Question: I have been trying to set up an AWS Free Tier account using an EC2 instance and an RDS database running MySQL. Unfortunately, I cannot figure out how to grant access to the database from the EC2 instance. I have read all of the AWS documentation, but it is unfortunately out of date as are all the questions posted on StackOverflow. All of the documentation states that I should go to the Security Groups section of the RDS Dashboard. However, when I do so, this is what I'm confronted with.

** I would have included the image but I don't have the reputation for it.
Okay, I understand that I am not using the EC2-Classic platform and that I must make these changes to the Security Group in the EC2 Dashboard, but how?! I do not want public access to port 3306, I only want the EC2 instance to be able to communicate with the RDS database on a private subnet. Any help would be greatly appreciated.
The links to "AWS Documentation on Supported Platforms" and "Using RDS in VPC" are not helpful. They are outdated and also keep referring me back to Security Groups under the RDS Dashboard, which then only shows me this message.
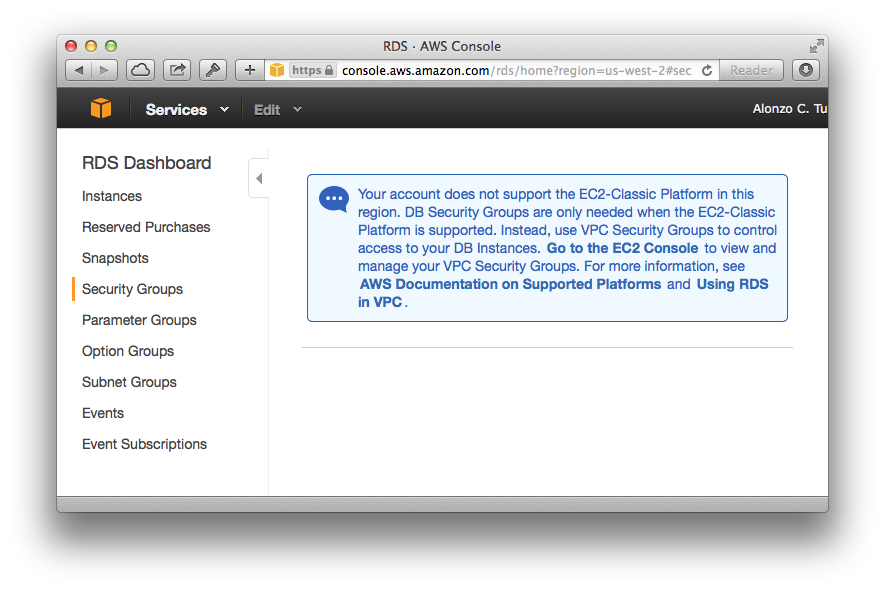
Answer: When you are setting up resources in VPC, use . The individual RDS, Redshift...etc. security groups work only in case of ec2-classic. Meaning, when you are not setting up things in VPC.
Go to the VPC console and then on the left hand side menu, you will find security groups. These are the security groups which should control access to your AWS resources deployed inside a VPC.
I can't elaborate much as I am unaware of your VPC configuration and which subnet (public/private) you are setting these up.
## Example
Here is the hypothetical scenario...
'''
VPC: 10.0.0.0/16
1 public subnet: 10.0.0.0/24
1 Private Subnet: 10.0.1.0/24
'''
- - -
So, these are the security groups settings:
'''
Inbound: port 80, 443 : from 0.0.0.0/0
Outbound: port 3306 : to 10.0.1.0/24
'''
'''
Inbound: port 3306: from 10.0.0.0/24
'''
## Explanation
'''
Inbound: port 80, 443 : from 0.0.0.0/0
'''
This will allow EC2 instance be accessible on port 80 and 443 from the Internet.
---
'''
Outbound: port 3306 : to 10.0.1.0/24
'''
This allows EC2 instance to send the traffic on port 3306 only to the private subnet which is 10.0.1.0/24
---
'''
Inbound: port 3306: from 10.0.0.0/24
'''
This allows the RDS instance to accept traffic on port 3306 from the public subnet which is 10.0.0.0/24. Your EC2 instance resides in Public subnet so inherently RDS will accept traffic from Ec2 instance on port 3306
Above setup presumes that you have set your Routing tables for the public/private subnets accordingly.
Hope this helps.